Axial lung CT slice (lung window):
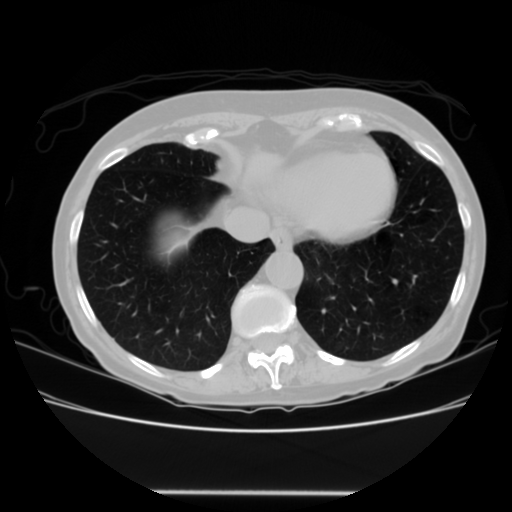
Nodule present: no